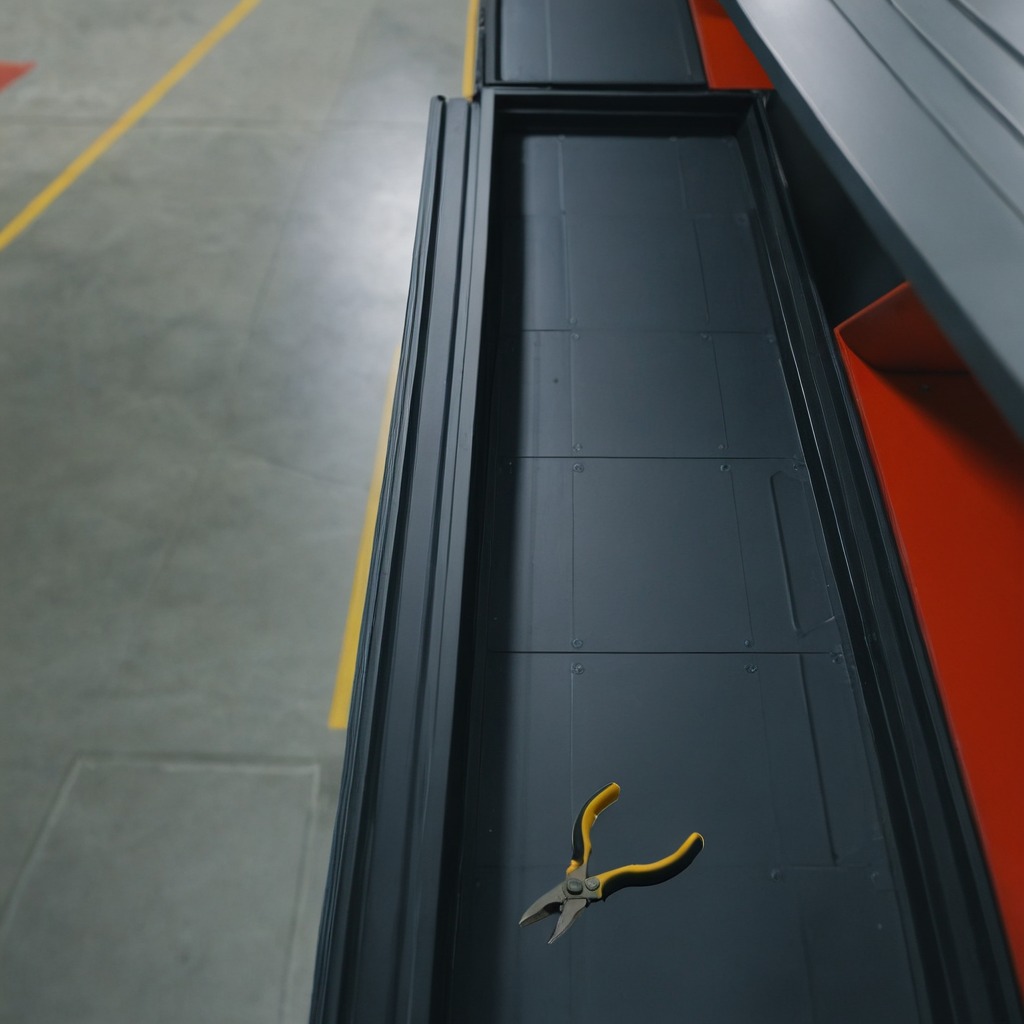
A plier is lying on the toolbox surface.